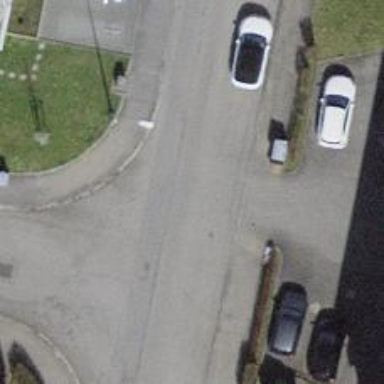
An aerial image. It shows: Residential road with separate sidewalks on both sides.